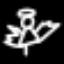
Label: angel